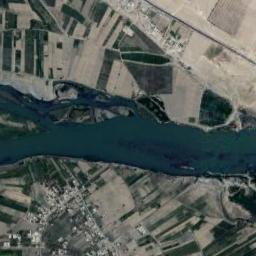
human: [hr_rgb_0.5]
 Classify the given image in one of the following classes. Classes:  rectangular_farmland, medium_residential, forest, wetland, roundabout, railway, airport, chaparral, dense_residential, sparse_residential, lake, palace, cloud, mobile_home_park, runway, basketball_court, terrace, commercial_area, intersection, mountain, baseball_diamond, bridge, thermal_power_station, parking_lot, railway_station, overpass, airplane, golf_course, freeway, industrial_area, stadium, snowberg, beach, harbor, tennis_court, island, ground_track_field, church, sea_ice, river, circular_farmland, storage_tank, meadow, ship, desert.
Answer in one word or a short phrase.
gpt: river